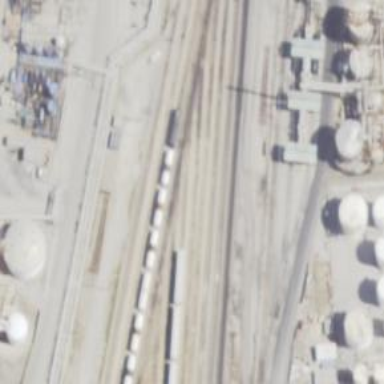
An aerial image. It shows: Railway yard.